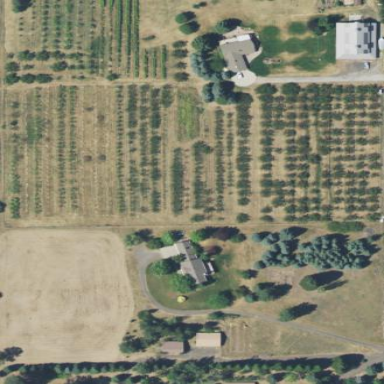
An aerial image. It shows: Orchard.